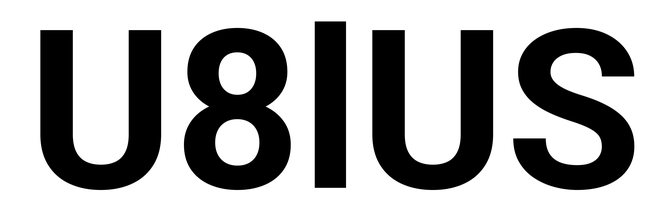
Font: Roboto_Bold